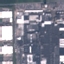
Land use / land cover: Industrial